Aerial crown-view tile of a tropical tree (Barro Colorado Island, Panama), acquired 20250512:
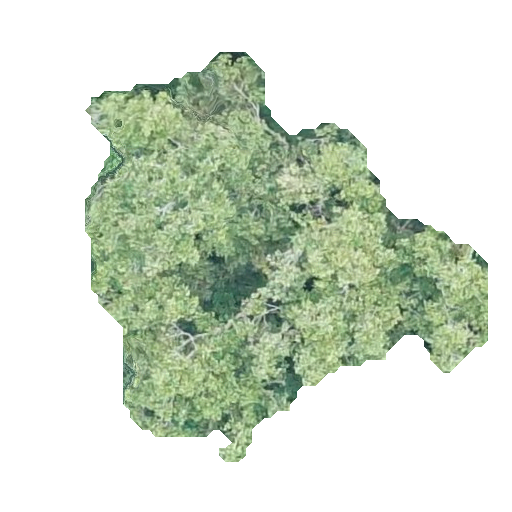
Species: Beilschmiedia tovarensis
GBIF accepted scientific name: Beilschmiedia tovarensis
Crown area: 143.872 m²